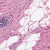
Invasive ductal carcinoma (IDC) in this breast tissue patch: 0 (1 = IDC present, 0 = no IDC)